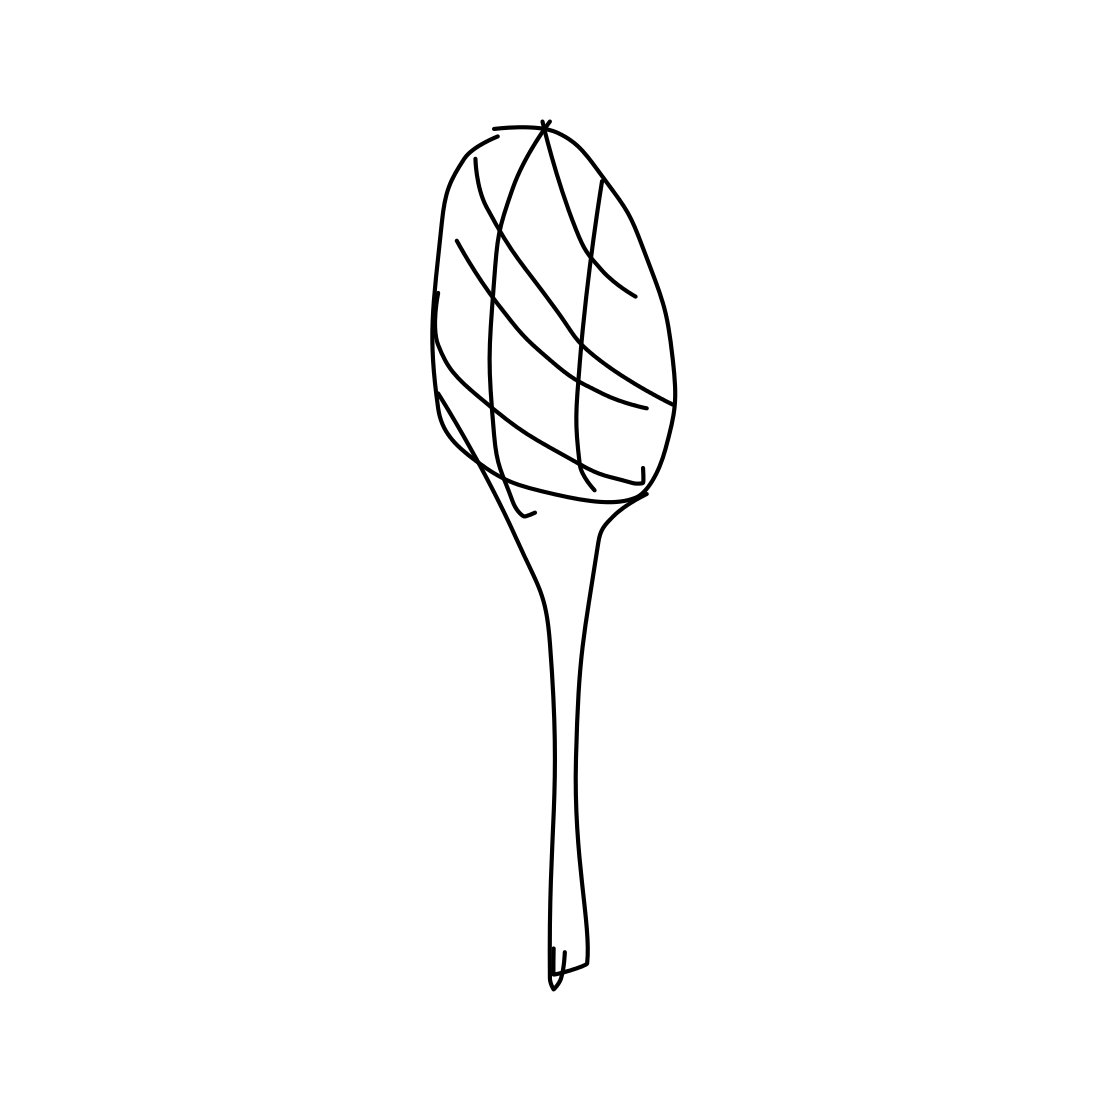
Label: tennis-racket